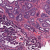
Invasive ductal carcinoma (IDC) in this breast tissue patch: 0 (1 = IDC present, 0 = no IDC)